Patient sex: M
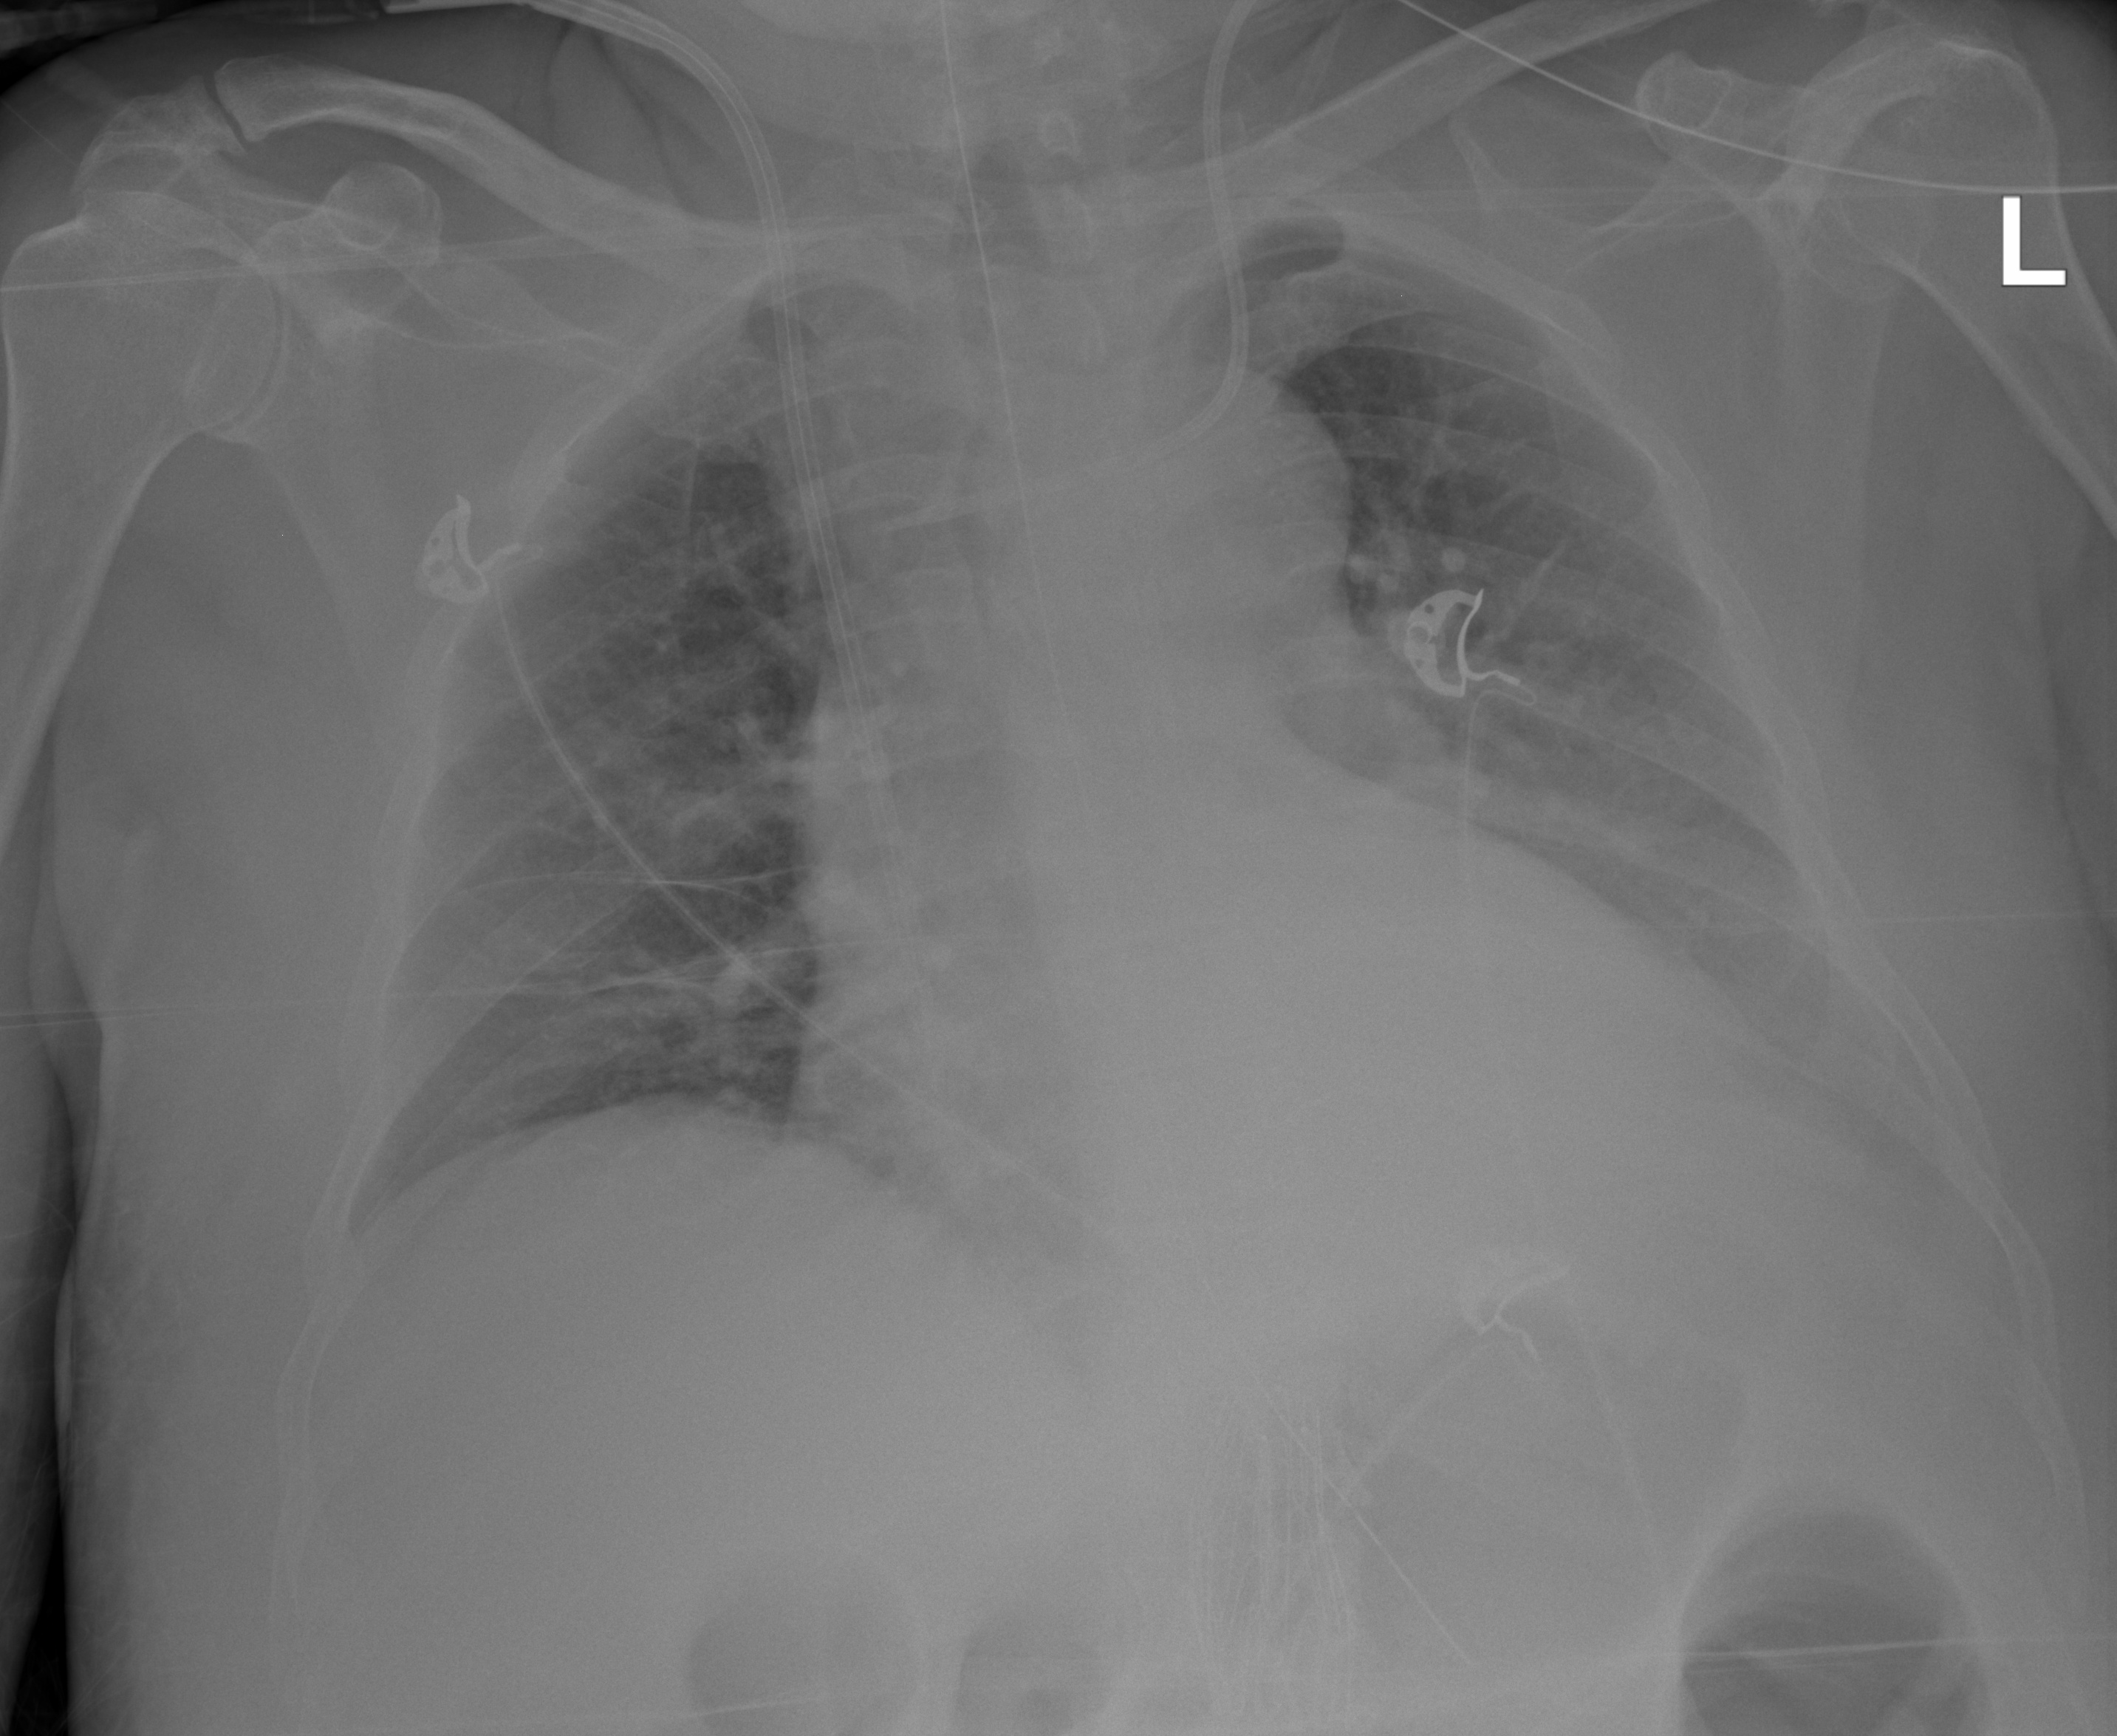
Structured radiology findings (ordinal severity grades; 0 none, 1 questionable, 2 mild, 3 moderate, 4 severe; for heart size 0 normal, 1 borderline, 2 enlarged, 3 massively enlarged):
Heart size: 2
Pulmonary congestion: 2
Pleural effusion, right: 0
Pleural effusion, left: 2
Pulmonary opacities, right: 0
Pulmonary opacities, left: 1
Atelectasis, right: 0
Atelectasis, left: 2